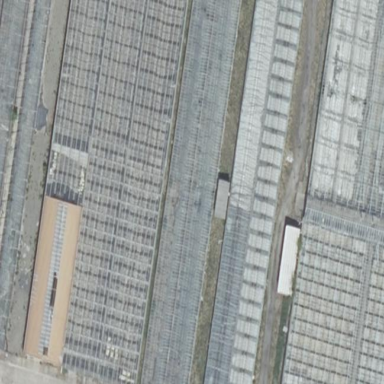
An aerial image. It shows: Greenhouse.